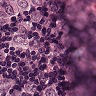
Metastatic tissue present: yes